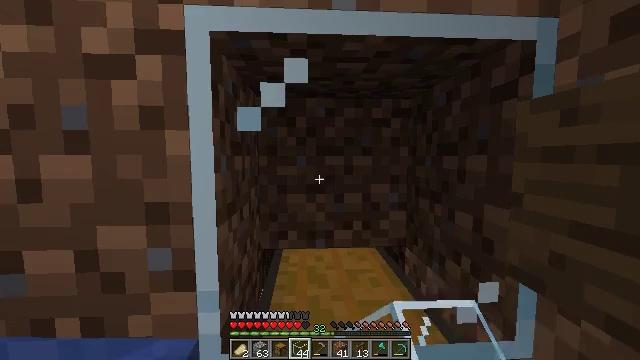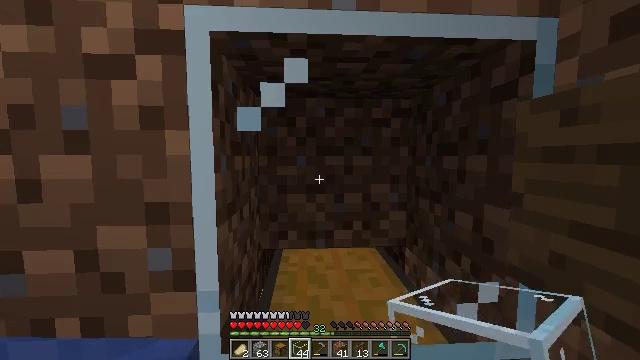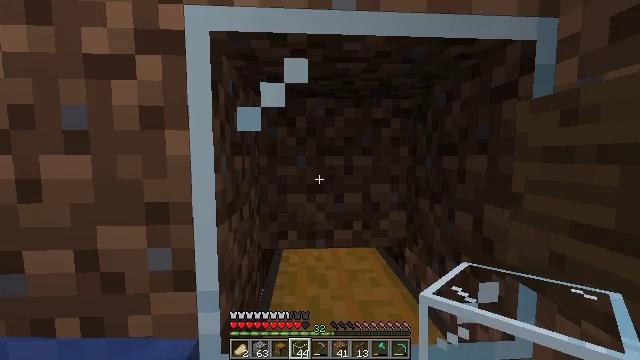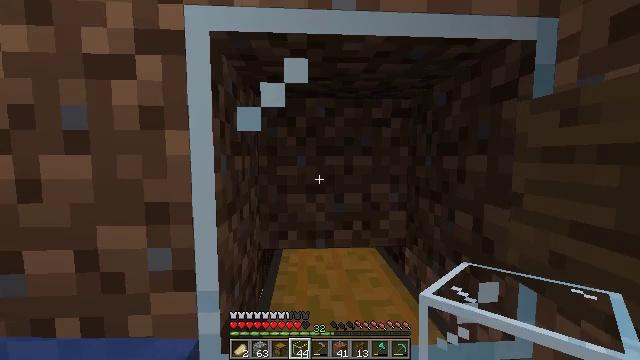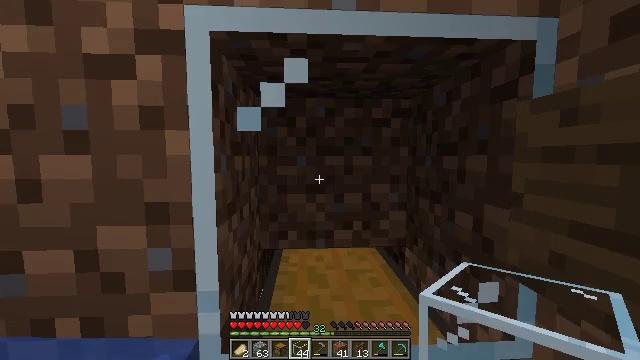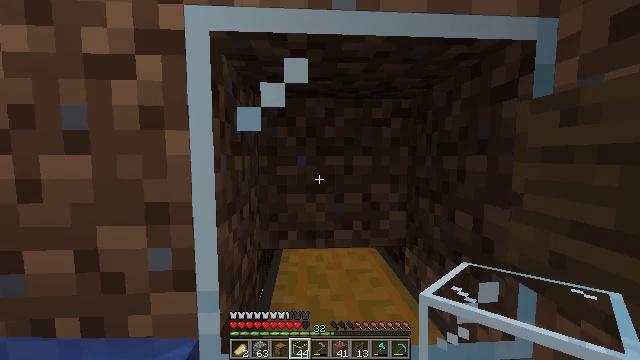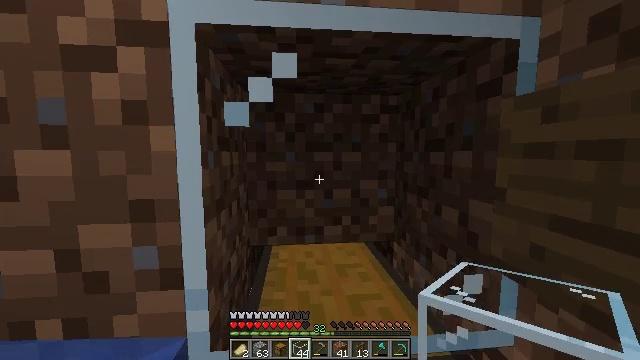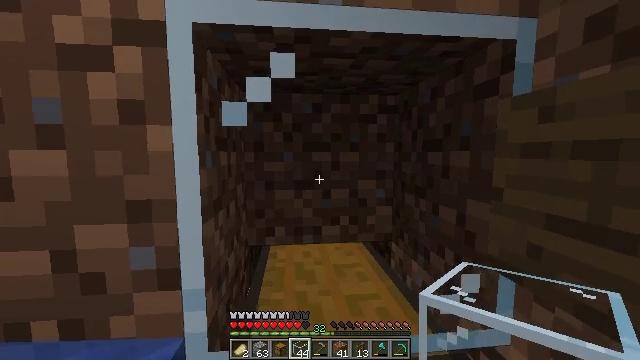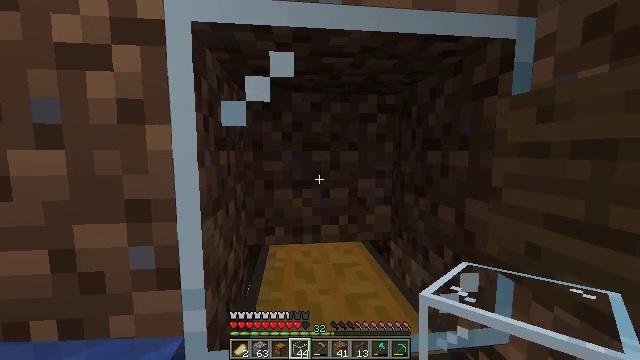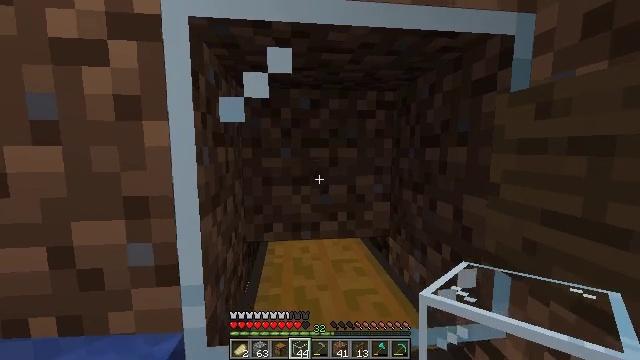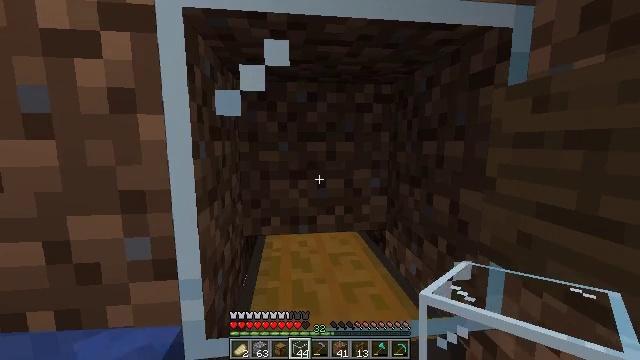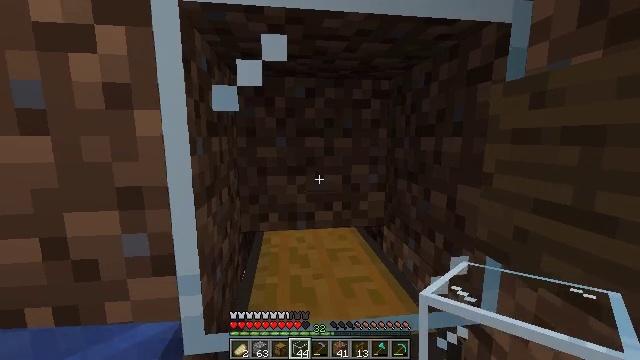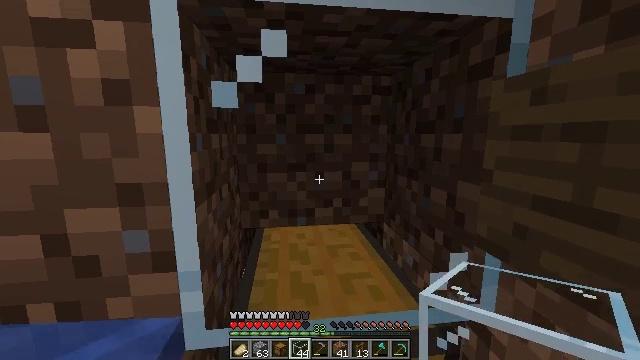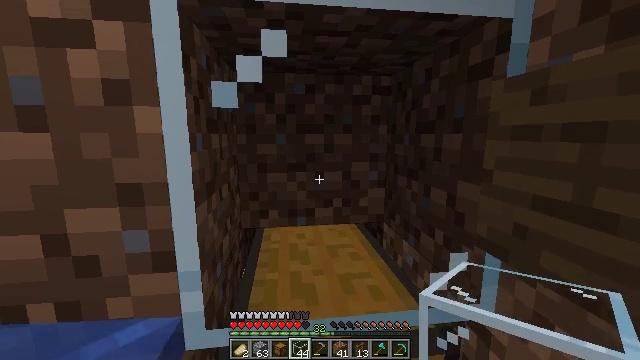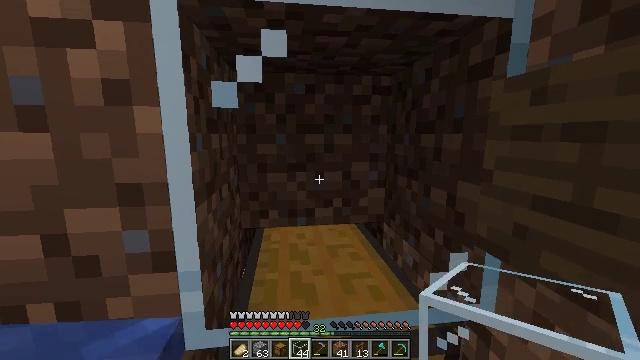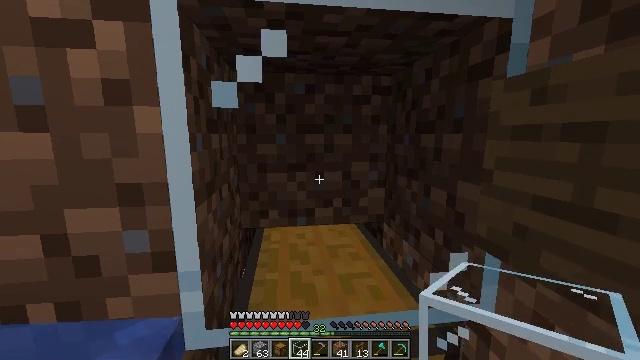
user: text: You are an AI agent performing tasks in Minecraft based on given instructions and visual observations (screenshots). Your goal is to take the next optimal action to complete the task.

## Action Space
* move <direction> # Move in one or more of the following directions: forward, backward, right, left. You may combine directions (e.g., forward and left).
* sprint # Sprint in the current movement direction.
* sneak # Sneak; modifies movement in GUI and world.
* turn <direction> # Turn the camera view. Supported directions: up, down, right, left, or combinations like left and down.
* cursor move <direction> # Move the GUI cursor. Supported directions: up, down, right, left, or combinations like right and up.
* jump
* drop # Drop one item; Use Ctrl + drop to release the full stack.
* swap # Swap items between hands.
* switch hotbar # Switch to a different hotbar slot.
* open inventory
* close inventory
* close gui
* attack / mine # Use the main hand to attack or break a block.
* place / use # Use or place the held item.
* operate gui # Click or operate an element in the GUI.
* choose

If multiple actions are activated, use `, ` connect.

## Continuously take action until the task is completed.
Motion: motion action
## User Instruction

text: Destroy the glass.
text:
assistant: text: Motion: no_op
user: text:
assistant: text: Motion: no_op
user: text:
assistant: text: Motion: no_op
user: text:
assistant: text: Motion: no_op
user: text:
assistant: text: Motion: no_op
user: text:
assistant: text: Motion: turn right
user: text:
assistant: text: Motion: no_op
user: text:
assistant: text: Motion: no_op
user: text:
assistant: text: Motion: no_op
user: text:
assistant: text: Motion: turn down
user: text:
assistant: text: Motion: no_op
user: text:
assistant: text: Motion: no_op
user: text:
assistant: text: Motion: no_op
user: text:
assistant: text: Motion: no_op
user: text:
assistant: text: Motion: no_op
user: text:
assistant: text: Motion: no_op
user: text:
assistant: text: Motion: no_op
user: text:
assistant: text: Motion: no_op
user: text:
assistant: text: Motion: no_op
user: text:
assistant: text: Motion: no_op
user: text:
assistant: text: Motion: no_op
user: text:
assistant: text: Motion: no_op
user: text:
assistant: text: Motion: no_op
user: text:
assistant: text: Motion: no_op
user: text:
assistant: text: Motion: no_op
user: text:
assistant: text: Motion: no_op
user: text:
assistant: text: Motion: no_op
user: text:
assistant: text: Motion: no_op
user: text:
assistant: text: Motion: no_op
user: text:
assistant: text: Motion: no_op